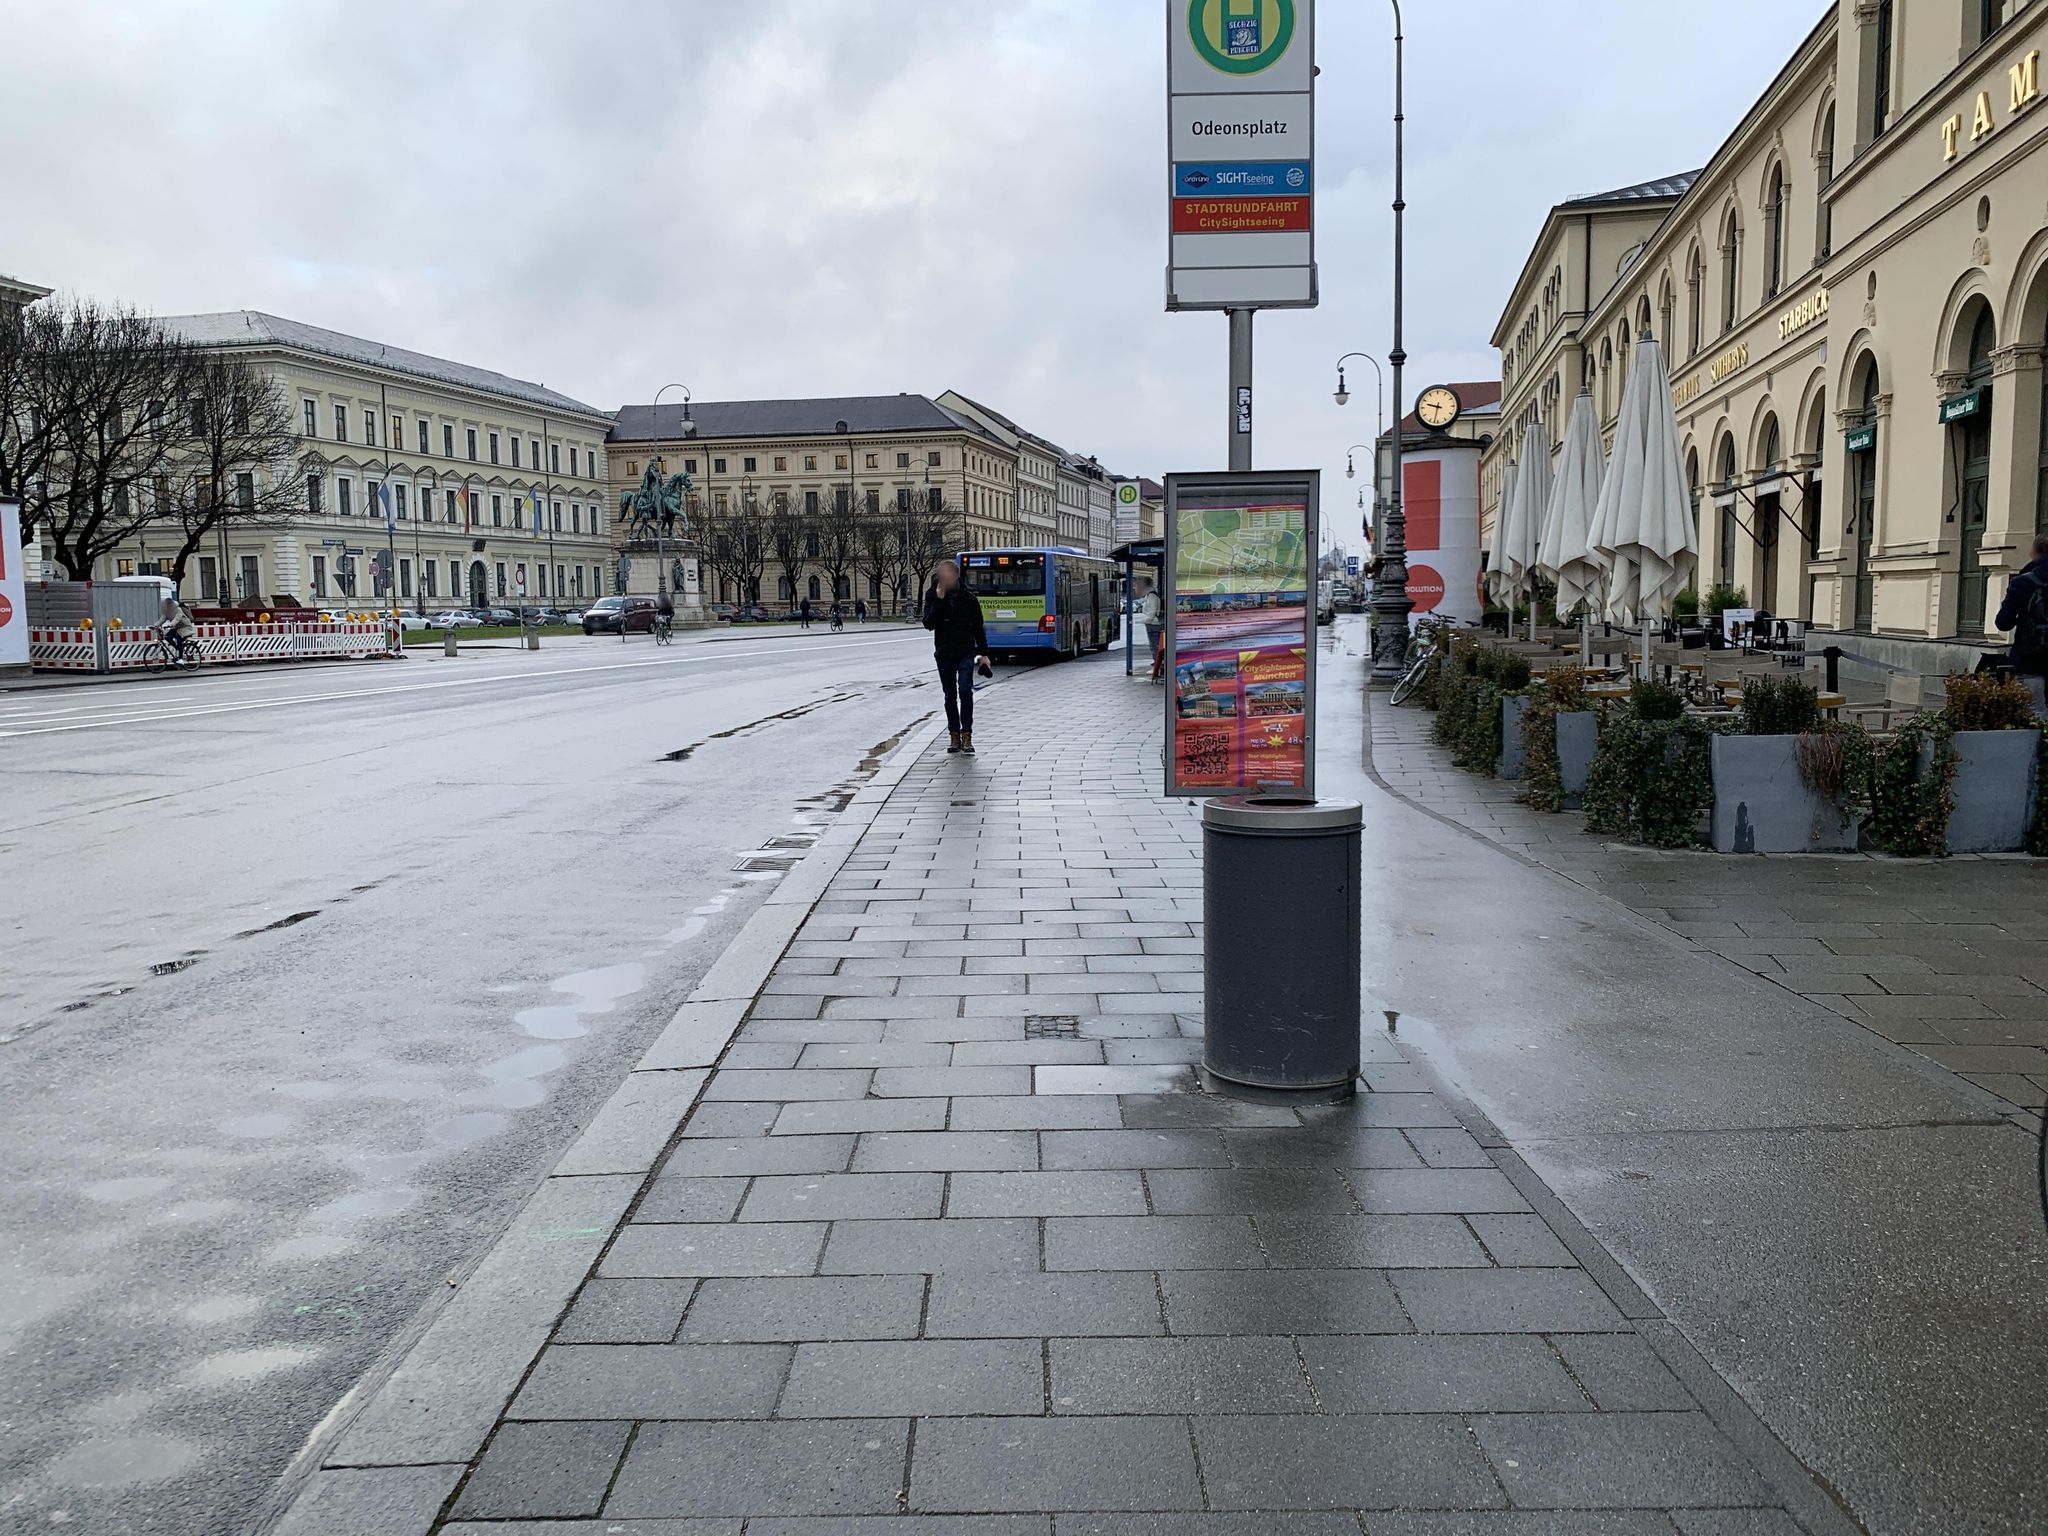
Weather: cloudy
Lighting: day
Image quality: good
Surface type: walking surface
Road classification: path
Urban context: urban centre
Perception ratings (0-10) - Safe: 4.64, Lively: 6.58, Beautiful: 3.3, Boring: 2.6, Depressing: 6.64, Wealthy: 9.25